Question: Could I specify different filling colors for within a single plot like the bellow or would I need to "Show" several Plots ? Let's say I would like the filling style to be the same as the PlotStyle.
'''
priorMean = 50;
priorVar = 100;
llhMean = 30;
llhVar = 40;
postMean=35.71;
postVar=28.57;
Plot[
Evaluate@MapThread[
Function[{\[Mu], \[Sigma]},
PDF[NormalDistribution[\[Mu], Sqrt[\[Sigma]]], x]],
{{priorMean, llhMean, postMean}, {priorVar, llhVar, postVar}}],
{x, 0, 100}, Filling -> Axis, PlotStyle -> {Red, Green, Blue}]
'''

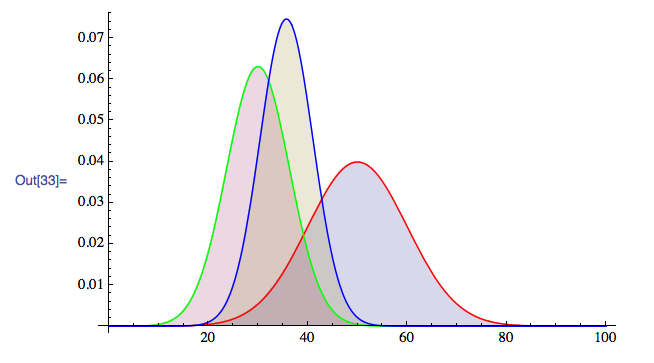
Answer: You'll need to use 'FillingStyle' to fill in. I think you got stuck in the syntax for 'FillingStyle', which is the same as that for 'PlotStyle', although you'd expect it to be. You'll have to assign a color for each curve as 'FillingStyle -> {1 -> color1, 2 -> color2}', etc. Here's an example:
'''
colors = {Red, Green, Blue};
Plot[Evaluate@
MapThread[
Function[{\[Mu], \[Sigma]},
PDF[NormalDistribution[\[Mu], Sqrt[\[Sigma]]], x]], {{priorMean,
llhMean, postMean}, {priorVar, llhVar, postVar}}], {x, 0, 100},
Filling -> Axis, PlotStyle -> colors,
FillingStyle ->
MapIndexed[#2 -> Directive[Opacity[0.3], #] &, colors]]
'''